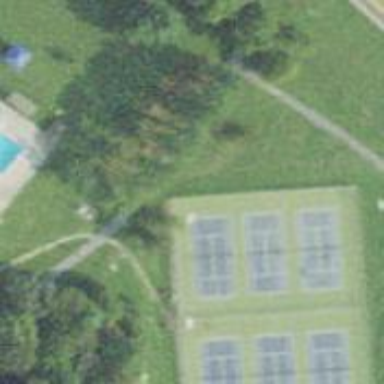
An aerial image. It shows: Tennis court on the leisure land pitch.